Interaction volume radius: 10 \u00c5
Interaction volume height: 30 \u00c5
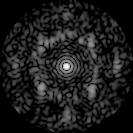
Disorder parameter: 0.659